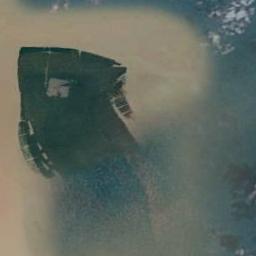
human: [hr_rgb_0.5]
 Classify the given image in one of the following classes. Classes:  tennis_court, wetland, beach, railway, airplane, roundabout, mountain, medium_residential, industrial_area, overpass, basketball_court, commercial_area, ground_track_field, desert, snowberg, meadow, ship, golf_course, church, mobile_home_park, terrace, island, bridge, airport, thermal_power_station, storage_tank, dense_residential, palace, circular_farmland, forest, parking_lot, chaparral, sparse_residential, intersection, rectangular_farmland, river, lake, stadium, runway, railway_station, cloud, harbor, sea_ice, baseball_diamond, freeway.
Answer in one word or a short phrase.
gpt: island